Field crop: maize
Growth stage: 2
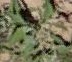
Species: atriplex